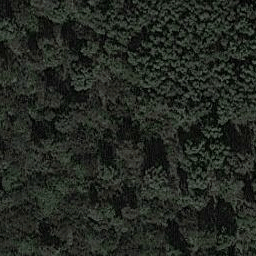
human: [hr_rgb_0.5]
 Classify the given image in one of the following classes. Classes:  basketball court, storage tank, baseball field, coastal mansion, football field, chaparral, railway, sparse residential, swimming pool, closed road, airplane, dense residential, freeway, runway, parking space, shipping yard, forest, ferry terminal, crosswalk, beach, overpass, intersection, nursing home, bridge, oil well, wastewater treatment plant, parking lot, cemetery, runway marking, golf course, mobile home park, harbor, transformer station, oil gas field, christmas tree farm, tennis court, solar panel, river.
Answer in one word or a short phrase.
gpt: forest